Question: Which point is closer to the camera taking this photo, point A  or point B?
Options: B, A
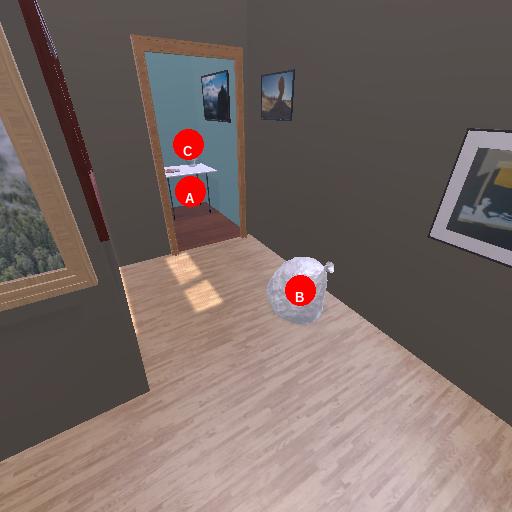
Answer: B